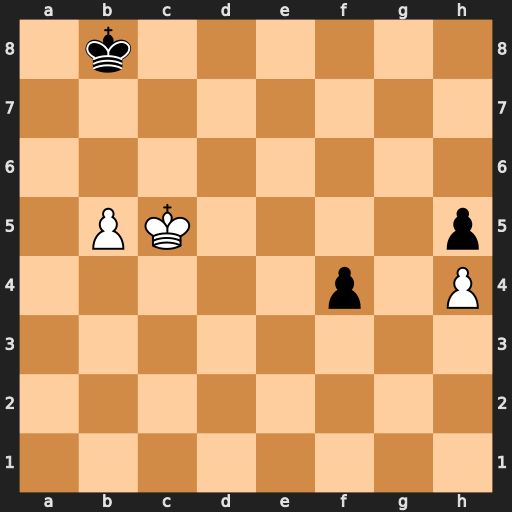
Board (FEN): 1k6/8/8/1PK4p/5p1P/8/8/8
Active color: w
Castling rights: -
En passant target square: -
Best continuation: Kd4 f3 Ke3 Kb7 Kxf3